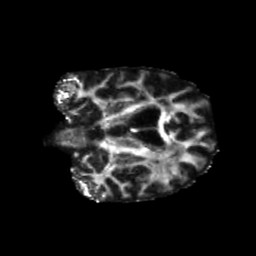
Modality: FA
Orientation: coronal
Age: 64
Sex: male
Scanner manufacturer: siemens
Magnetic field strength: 3 T
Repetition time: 5.25 s
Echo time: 0.08 s